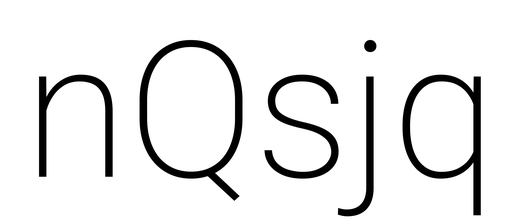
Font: Roboto_ExtraLight